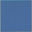
Piece: xx